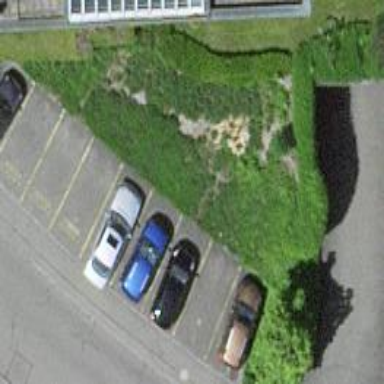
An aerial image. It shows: Street side parking area.